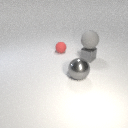
small red rubber sphere behind large gray metal sphere